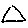
Label: triangle